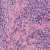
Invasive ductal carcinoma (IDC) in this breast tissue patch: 1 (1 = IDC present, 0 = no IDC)